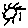
Label: sun